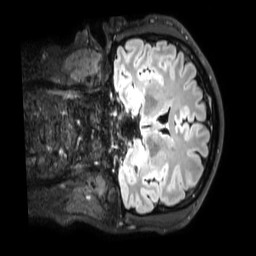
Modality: FLAIR
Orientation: coronal
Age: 33
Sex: male
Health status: healthy
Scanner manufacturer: philips
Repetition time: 4.8 s
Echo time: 0.2876 s